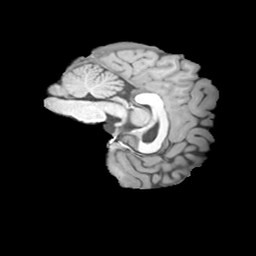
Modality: T1w
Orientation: sagittal
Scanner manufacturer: siemens
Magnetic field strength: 3 T
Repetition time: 2 s
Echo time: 0.0024 s